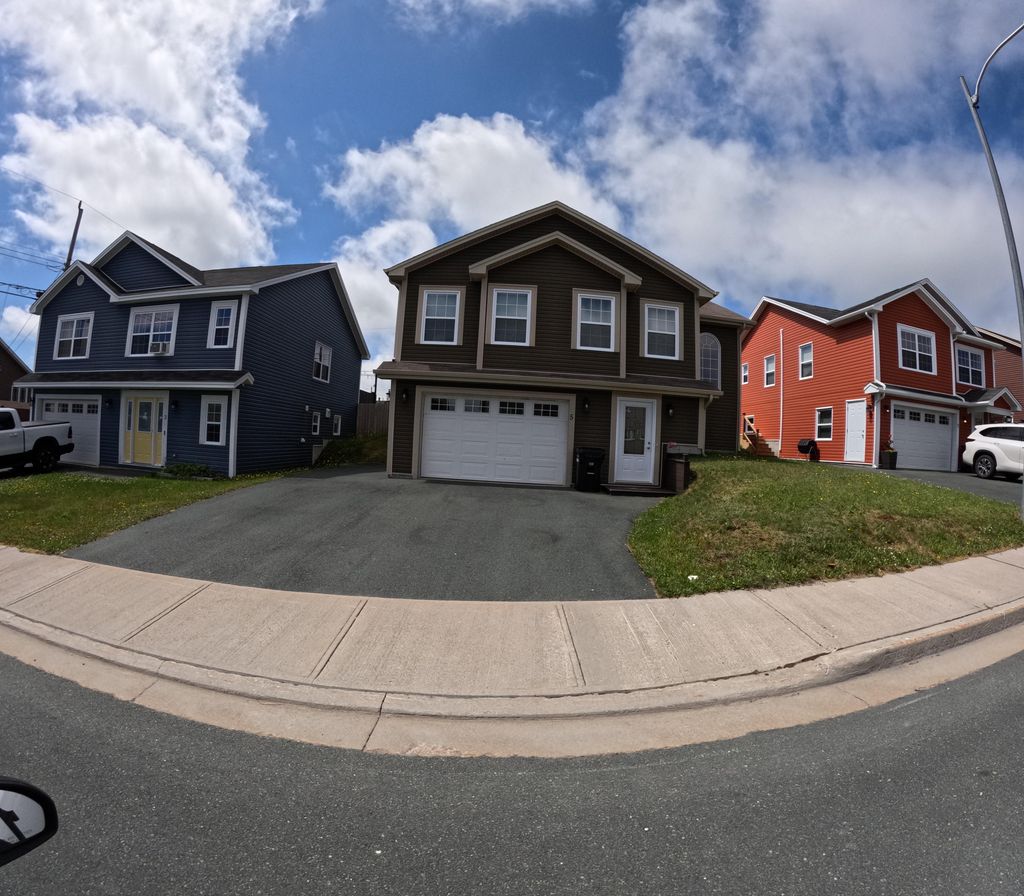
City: st_johns